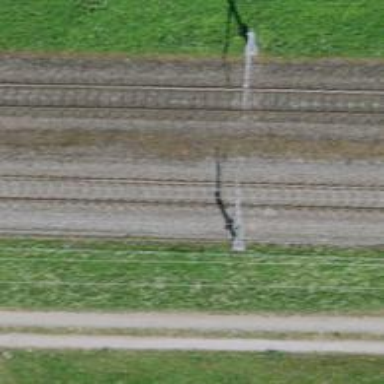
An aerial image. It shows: Single railway track with electrification through contact line.